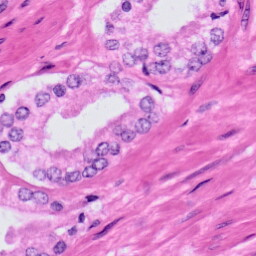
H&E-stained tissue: Prostate